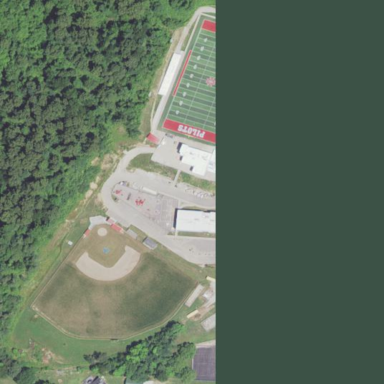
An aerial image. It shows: School.